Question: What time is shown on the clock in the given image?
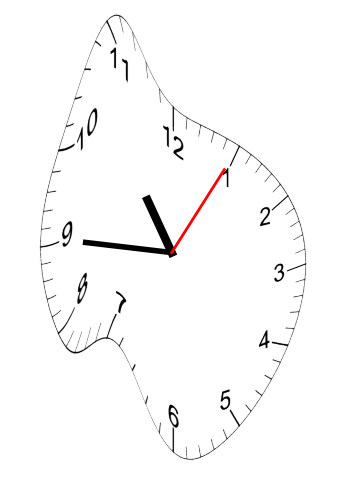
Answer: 10:45:05